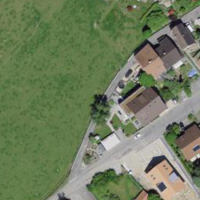
EUNIS habitat code: 55
Species observed at this site:
Urtica dioica
Caltha palustris
Equisetum telmateia
Petasites albus
Fulica atra